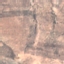
Label: PermanentCrop